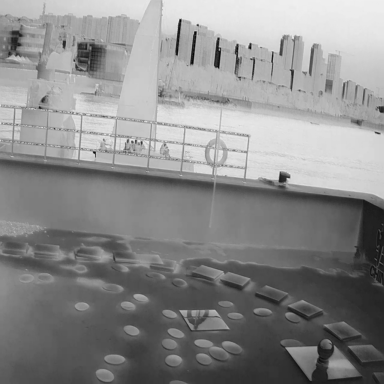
There are three objects shown in the infrared image, including a sailboat, and two bulk_carriers.